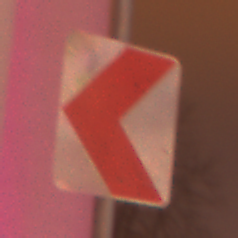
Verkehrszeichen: RichtungstafelnInKurvenKleinRechts
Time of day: Night
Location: Outdoor (Urban)
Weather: Overcast
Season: Winter
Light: Artificial